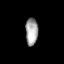
Tissue: skin
Cell type: Fibroblasts
Senescence score: 0.7316
Nuclear area (px): 337
Mean DAPI intensity: 162.564